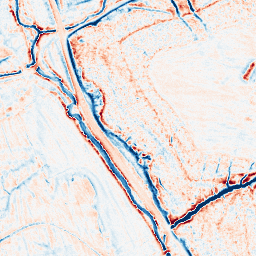
Category: edge_preserving
Decomposition family: anisotropic_diffusion
Decomposition parameters: iterations: 20
kappa: 50
gamma: 0.15
Upsampling method: bspline
Upsampling parameters: scale: 4
Upsampling scale: 4